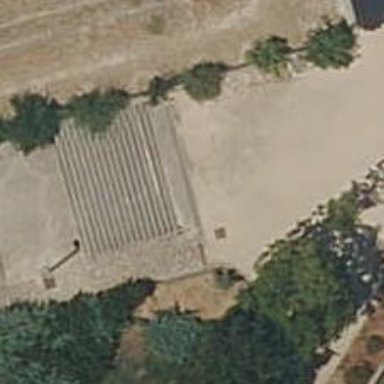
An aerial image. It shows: Set of steps on the road.